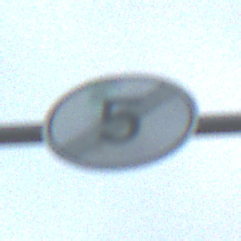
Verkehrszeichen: EndeGeschwindigkeit5
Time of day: SunriseSunset
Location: Outdoor (RoadRail)
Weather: PartlyCloudy
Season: NotSpecified
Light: Natural